Aerial crown-view tile of a tropical tree (Barro Colorado Island, Panama), acquired 20250715:
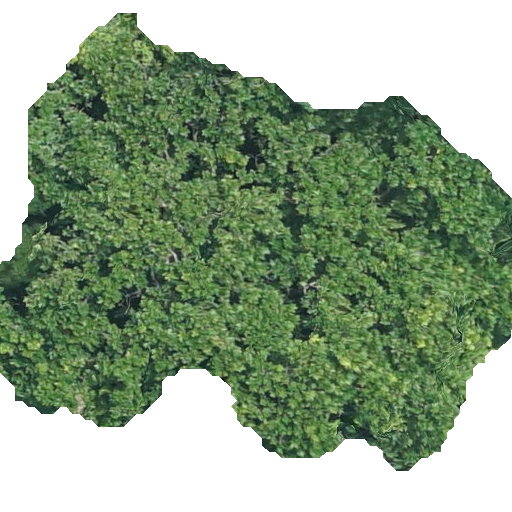
Species: Anacardium excelsum
GBIF accepted scientific name: Anacardium excelsum
Crown area: 255.782 m²